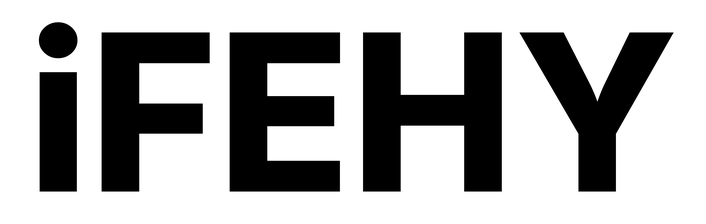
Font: Inter_ExtraBold